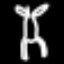
Label: frog